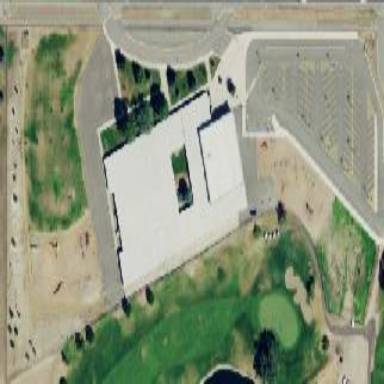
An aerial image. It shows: School area marked as out of bounds for golf.